Question: I am trying to install Sheridan controls (ActiveThreed 2.01) on Win7 64-bit, but evidently it is a 16-bit installer so it won't execute.
What would be the best way to get round this problem?

Can anyone comment on whether <URL> would be helpful?
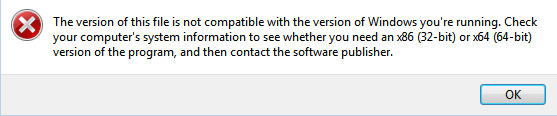
Answer: I posted some information on the Infragistics forums for designer widgets that may help you for this. You can view the post with the following link:
<URL>
Note that the registry keys would be different for the different product and you may need to install on a 32 bit machine to see what keys you need.